RGB frame:
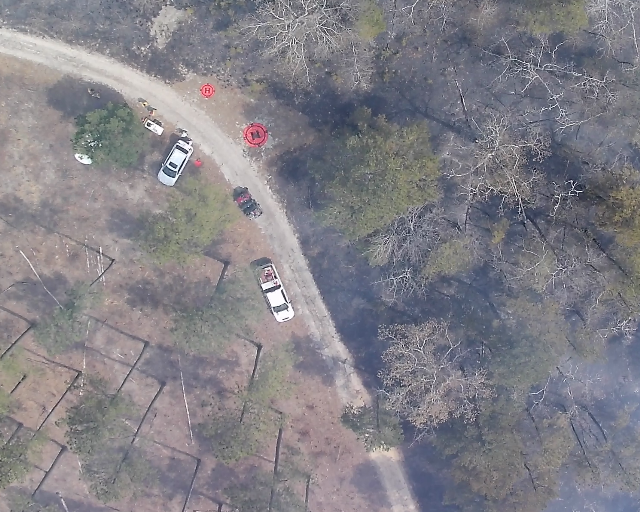
Thermal frame:
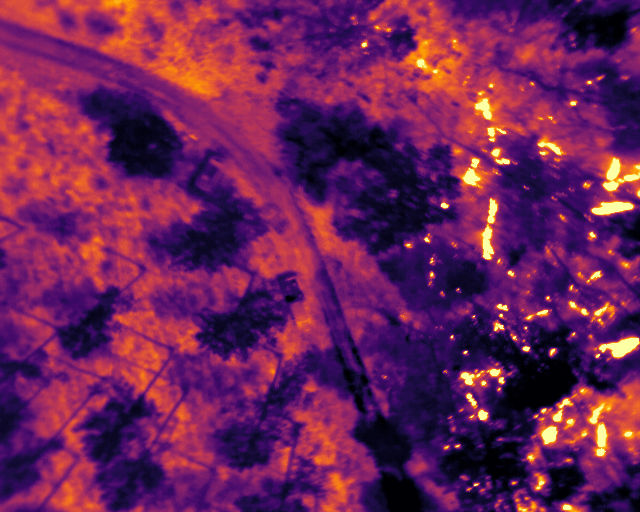
Captured: 2026-02-26 03:41:45
Pixels at or above 80 °C: 1071 (fraction of frame: 0.003268)